Question: I am using a HTML template in my website that send emails and one of the sections in the email uses HTML tables.
How can i use HTML to get the following output

Here is a fiddle to <URL> what i have tried
Here is my HTML code
'''
<table width="100%" cellspacing="3" cellpadding="0" style="border:1px solid black;border-collapse:collapse">
<tbody>
<tr>
<td colspan="3" style="background-color:#d9eeff;"><strong>Order Details</strong>
</td>
</tr>
<tr>
<td> <strong>Order ID:</strong>
</td>
<td>XSL VALUE</td>
</tr>
<tr>
<td> <strong>Date:</strong>
<br />
<br />
</td>
<td>XSL VALUE
<br />
<br />
</td>
</tr>
<tr>
<td> <strong>Payment Method:</strong>
<br />
<br />
</td>
<td>XSL VALUE
<br />
<br />
</td>
</tr>
<tr>
<td> <strong>Shipping Method:</strong>
<br />
<br />
</td>
<td>XSL VALUE
<br />
<br />
</td>
</tr>
</tbody>
</table>
'''
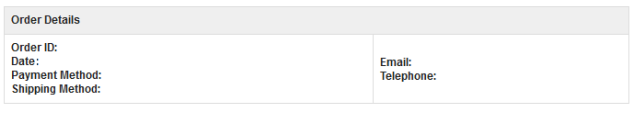
Answer: You need to change your HTML to set 'colspan' to '2' and also add a 'thead' in order to maintain correct semantics. Other than that, as is the joy of HTML email, you're likely best applying your CS inline....
# Demo Fiddle
HTML
'''
<table width="100%" cellspacing="3" cellpadding="0" style="border:1px solid black;border-collapse:collapse;font-family:arial;font-size:12px;">
<thead>
<tr style='background:lightgray;'>
<td colspan="2" style="padding:5px;font-weight:bold;">Order Details</td>
</tr>
</thead>
<tbody>
<tr>
<td style="padding:5px 0 0 5px;font-weight:bold;border-right:1px solid lightgray;width:50%;">Order ID: <span style='font-weight:normal;'>(value)</span>
</td>
<td style='padding-left:20px;'></td>
</tr>
<tr>
<td style="padding-left:5px;font-weight:bold;border-right:1px solid lightgray;width:50%;">Date: <span style='font-weight:normal;'>(value)</span>
</td>
<td style='padding-left:20px;font-weight:bold;'>Email: <span style='font-weight:normal;'>(value)</span>
</td>
</tr>
<tr>
<td style="padding-left:5px;font-weight:bold;border-right:1px solid lightgray;width:50%;">Payment Method: <span style='font-weight:normal;'>(value)</span>
</td>
<td style='padding-left:20px;font-weight:bold;'>Telephone: <span style='font-weight:normal;'>(value)</span>
</td>
</tr>
<tr>
<td style="padding:0 0 5px 5px;font-weight:bold;border-right:1px solid lightgray;width:50%;">Shipping Method: <span style='font-weight:normal;'>(value)</span>
</td>
<td style='padding-left:20px;'></td>
</tr>
</tbody>
</table>
'''